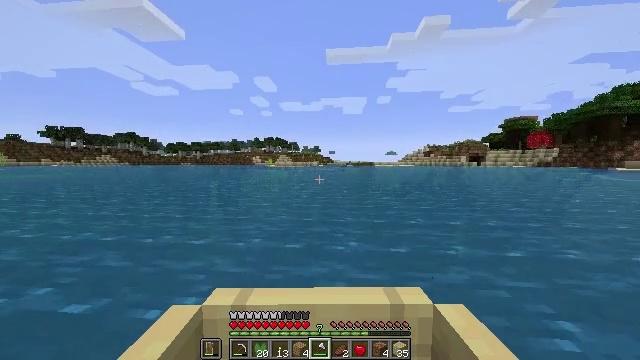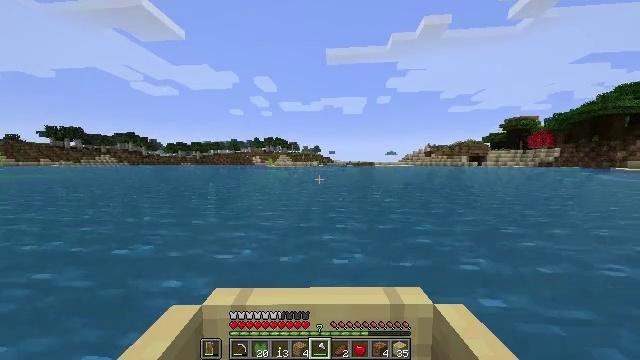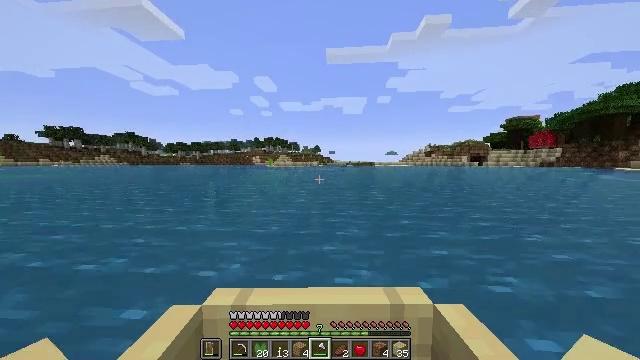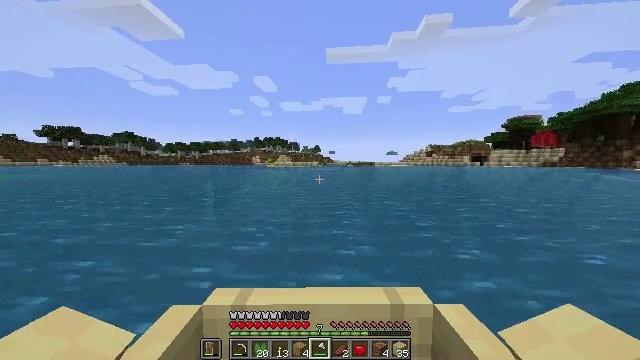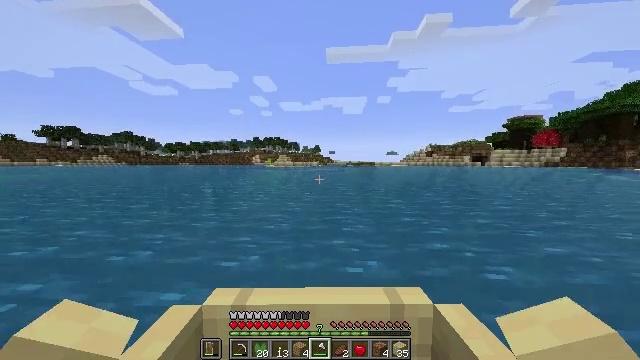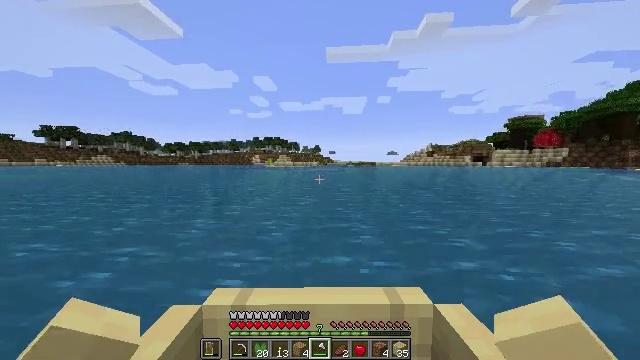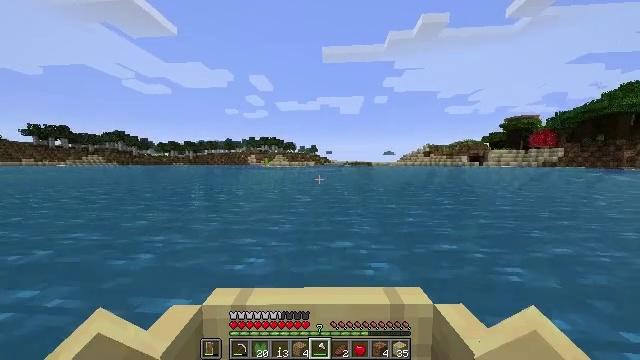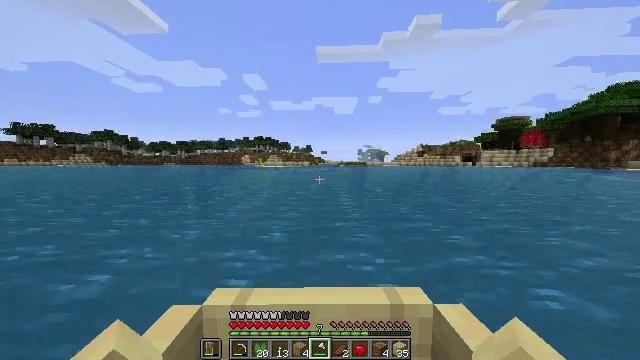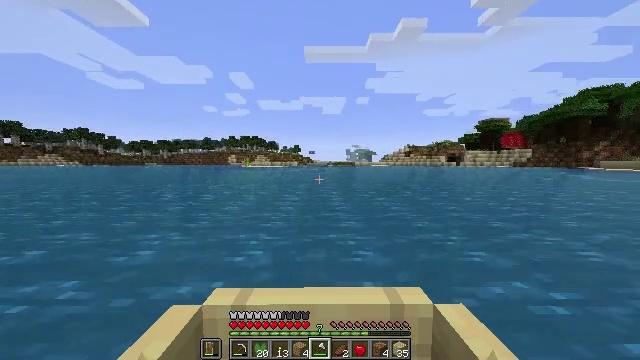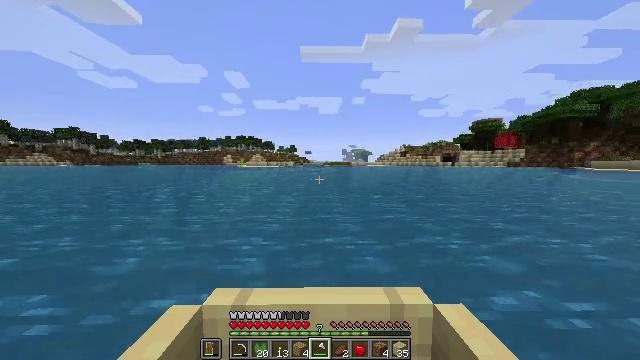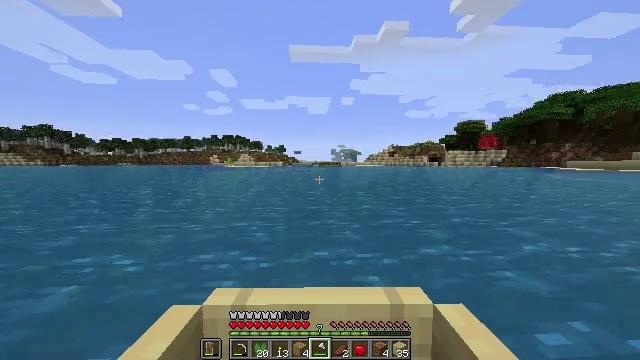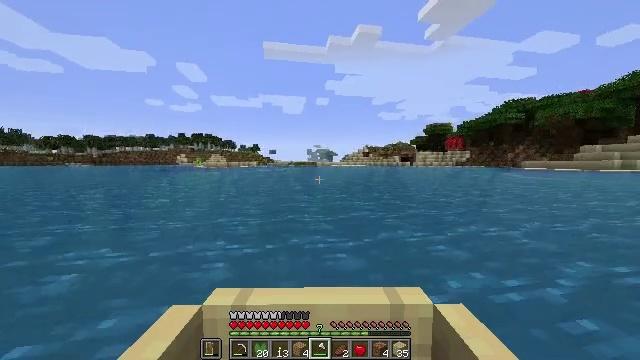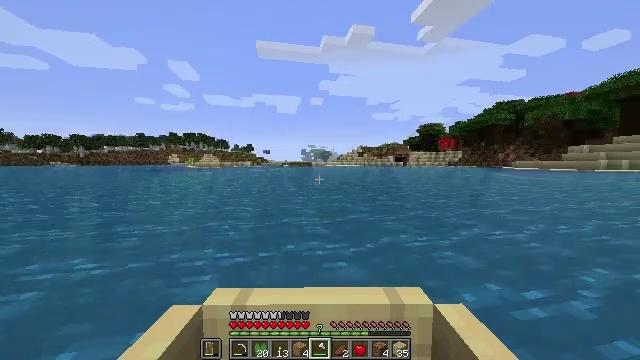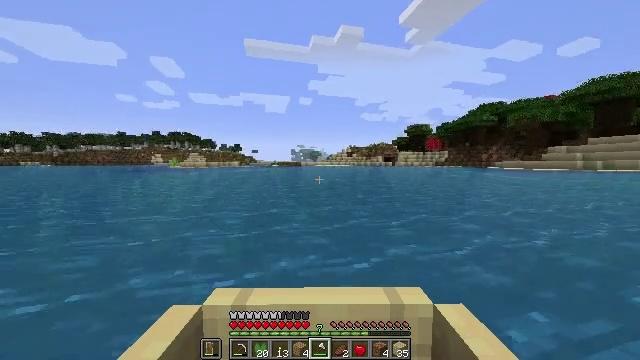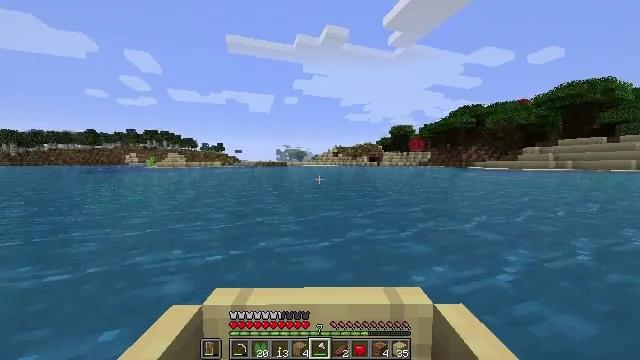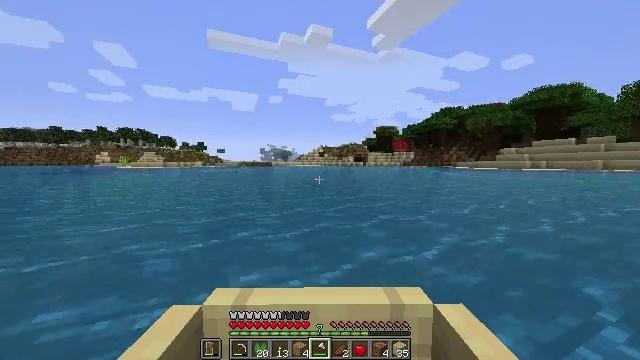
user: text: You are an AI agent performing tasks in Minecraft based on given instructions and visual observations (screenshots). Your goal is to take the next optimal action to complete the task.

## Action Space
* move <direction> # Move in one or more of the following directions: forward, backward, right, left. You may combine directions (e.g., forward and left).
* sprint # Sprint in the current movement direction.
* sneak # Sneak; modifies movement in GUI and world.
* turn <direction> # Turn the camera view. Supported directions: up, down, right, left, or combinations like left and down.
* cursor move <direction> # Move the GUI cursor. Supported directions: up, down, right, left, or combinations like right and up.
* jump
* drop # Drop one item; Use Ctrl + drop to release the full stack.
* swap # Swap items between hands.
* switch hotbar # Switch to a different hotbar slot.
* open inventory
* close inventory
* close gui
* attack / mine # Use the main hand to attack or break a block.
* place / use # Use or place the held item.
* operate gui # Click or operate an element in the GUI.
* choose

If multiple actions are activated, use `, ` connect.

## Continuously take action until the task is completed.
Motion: motion action
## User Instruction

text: Mine sand by the water.
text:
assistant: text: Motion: move forward
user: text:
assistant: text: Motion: move forward
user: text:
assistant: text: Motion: move forward
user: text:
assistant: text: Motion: move forward
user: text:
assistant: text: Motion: move forward and move right
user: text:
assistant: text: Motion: move forward and move right
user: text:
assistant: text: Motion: move forward and move right
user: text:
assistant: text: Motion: move forward and move right
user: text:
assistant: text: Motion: move forward and move right
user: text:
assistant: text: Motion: move forward
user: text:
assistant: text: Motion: move forward
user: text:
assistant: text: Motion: move forward
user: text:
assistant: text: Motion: move forward
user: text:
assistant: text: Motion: move forward
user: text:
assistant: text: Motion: move forward
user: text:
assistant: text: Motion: move forward
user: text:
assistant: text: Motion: move forward
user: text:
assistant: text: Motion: move forward
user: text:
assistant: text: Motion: move forward
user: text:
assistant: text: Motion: move forward
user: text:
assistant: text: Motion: move forward
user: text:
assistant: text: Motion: move forward
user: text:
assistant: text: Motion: move forward
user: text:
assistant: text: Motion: move forward
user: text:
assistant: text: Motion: move forward
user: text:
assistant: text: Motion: move forward
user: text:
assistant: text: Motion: move forward
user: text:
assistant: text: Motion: move forward
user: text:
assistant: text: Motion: move forward
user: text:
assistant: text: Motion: move forward